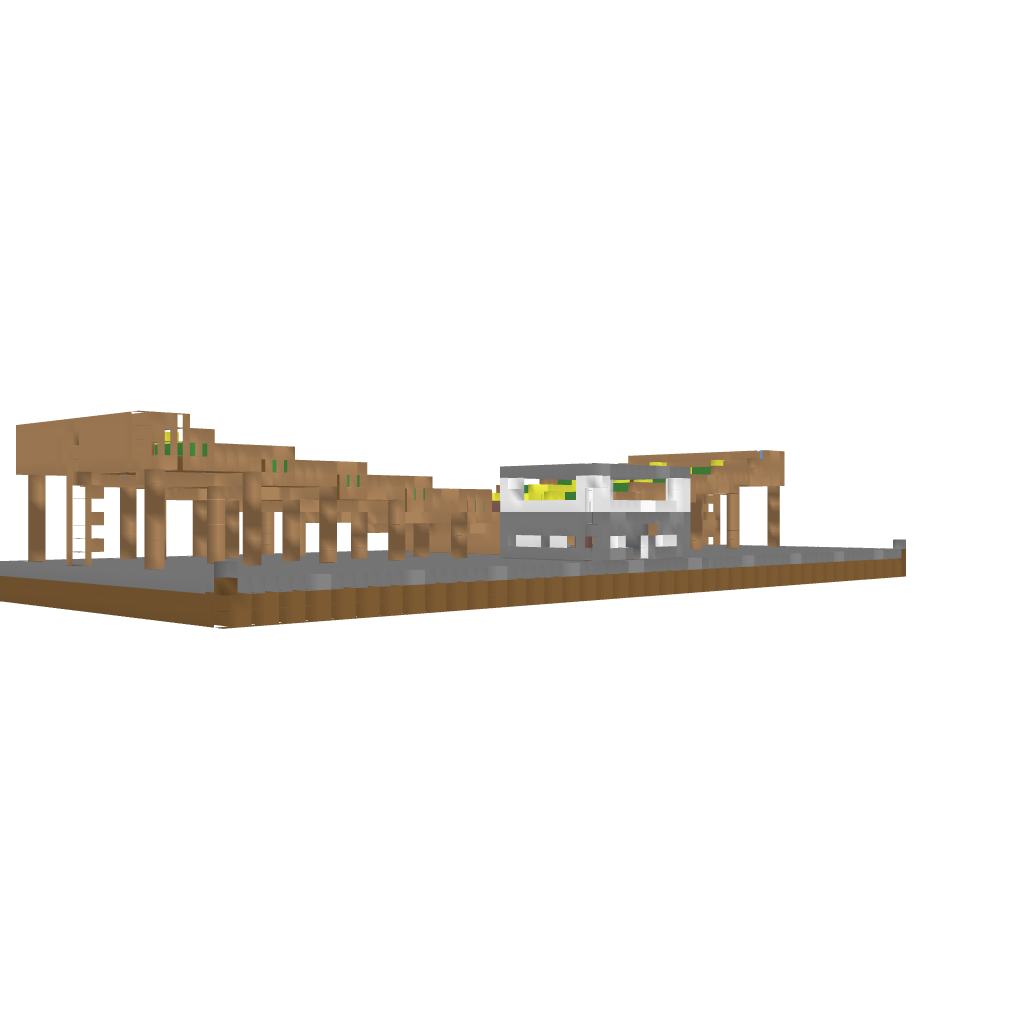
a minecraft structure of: Semi-AutoFarm bad low quality